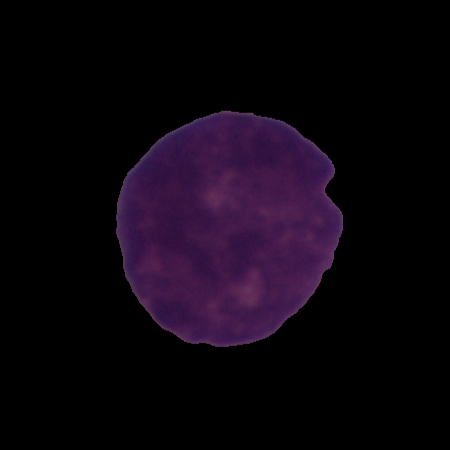
Label: cancer